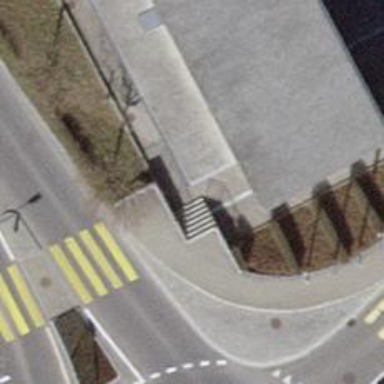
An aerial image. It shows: Set of concrete steps.